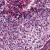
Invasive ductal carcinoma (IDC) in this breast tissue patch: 0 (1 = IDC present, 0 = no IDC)